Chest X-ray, AP view. Patient: 24 years old, sex M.
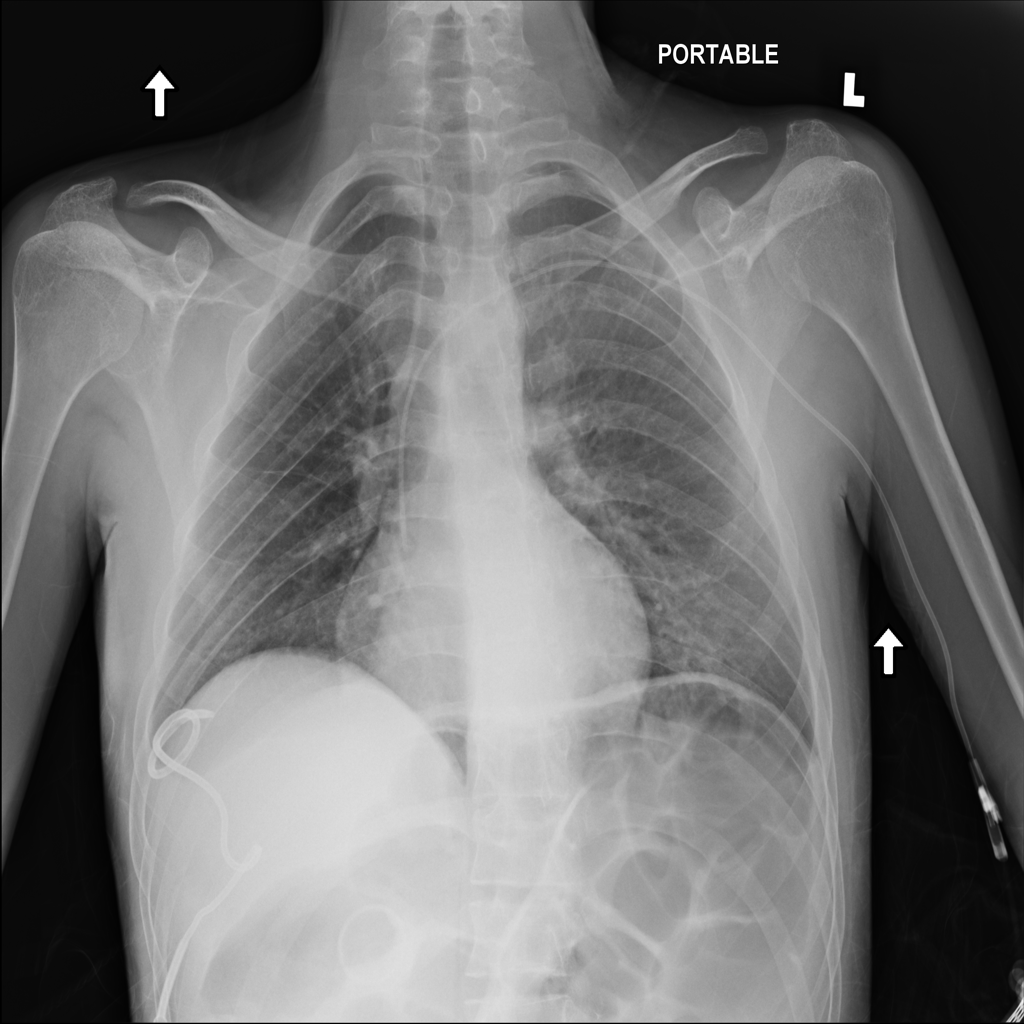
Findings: No Finding